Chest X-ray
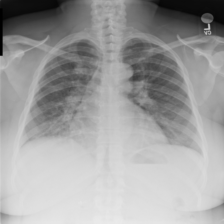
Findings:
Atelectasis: negative
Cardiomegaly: negative
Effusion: negative
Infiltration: positive
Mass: negative
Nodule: negative
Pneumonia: negative
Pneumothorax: negative
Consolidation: negative
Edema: negative
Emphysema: negative
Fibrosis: negative
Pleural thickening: negative
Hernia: negative